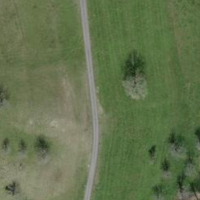
EUNIS habitat code: 25
Species observed at this site:
Medicago sativa